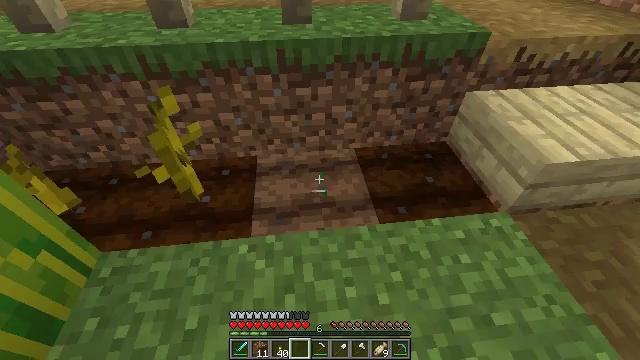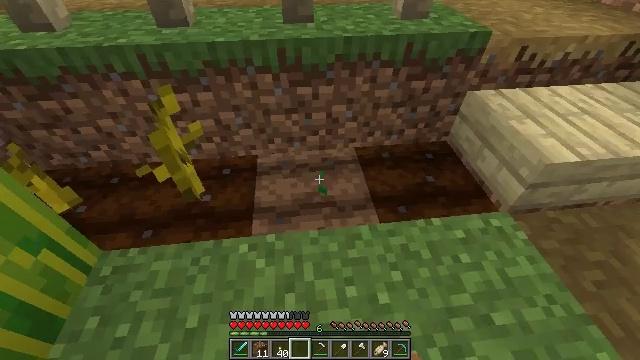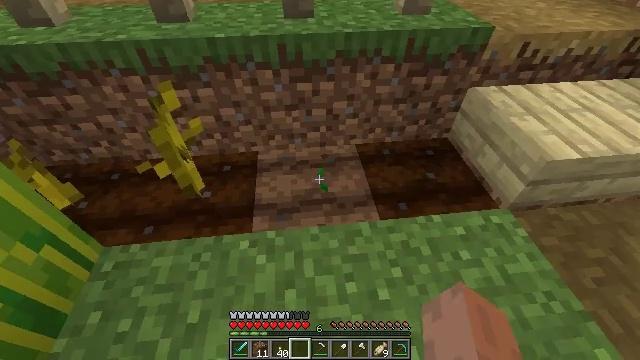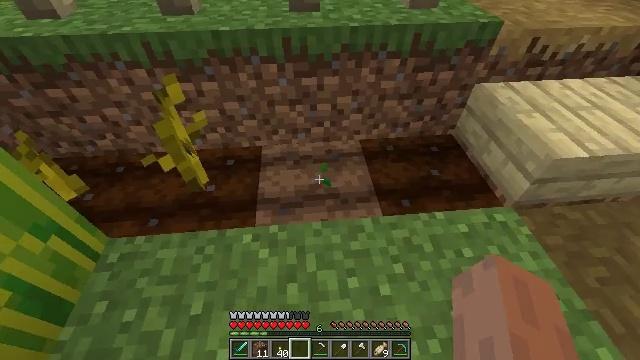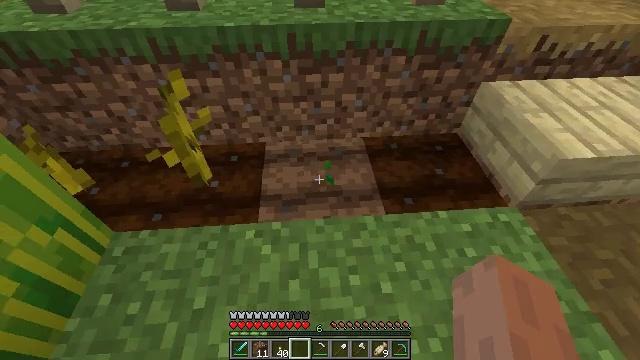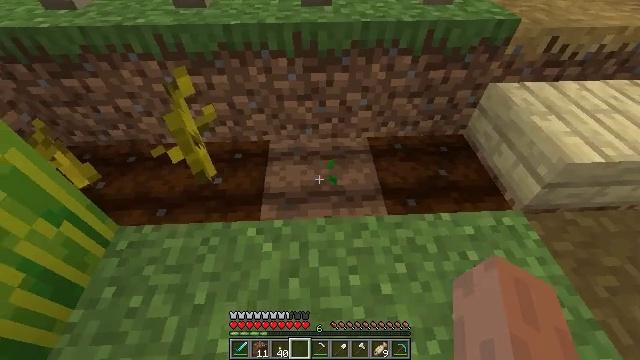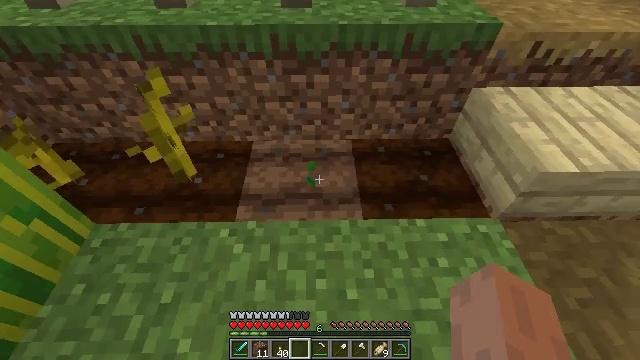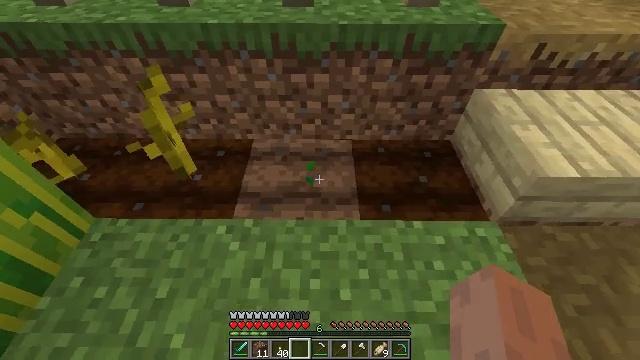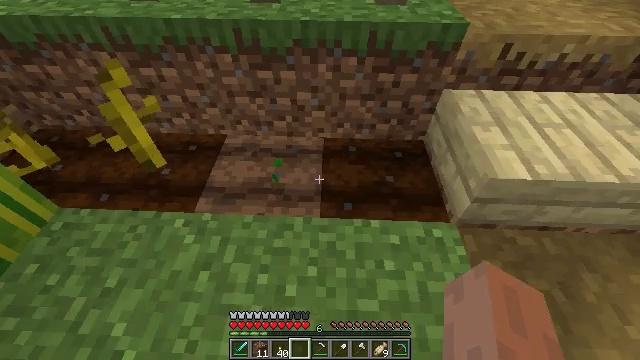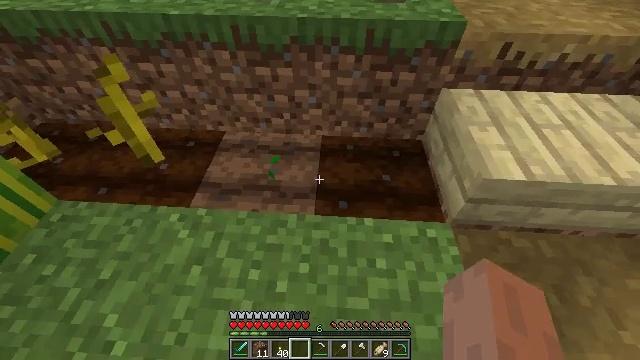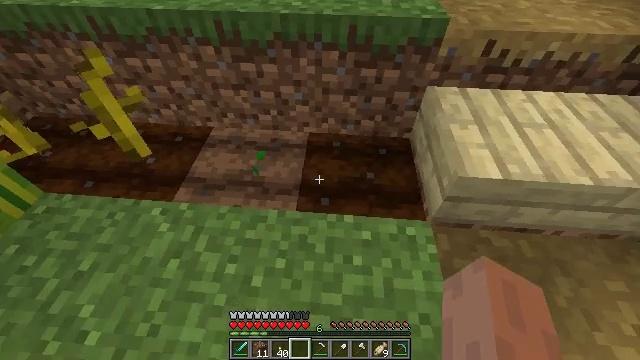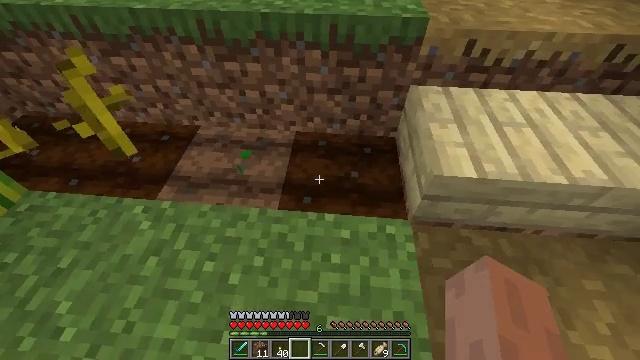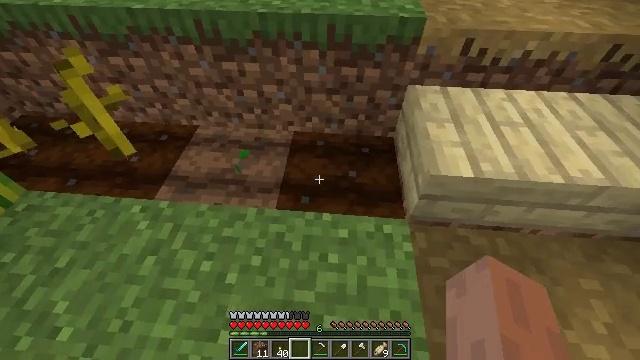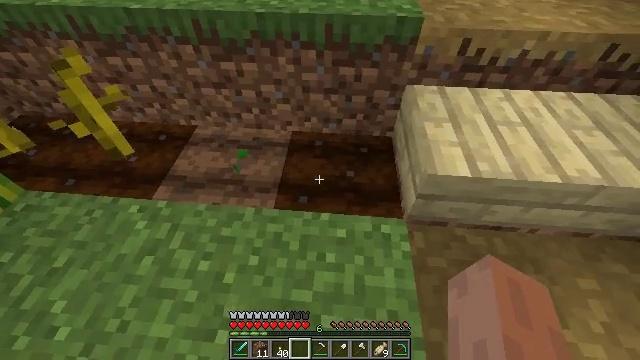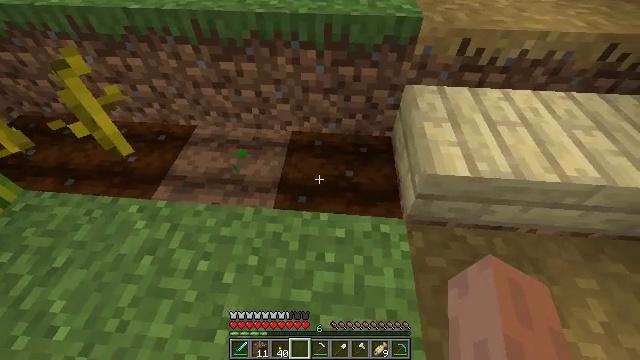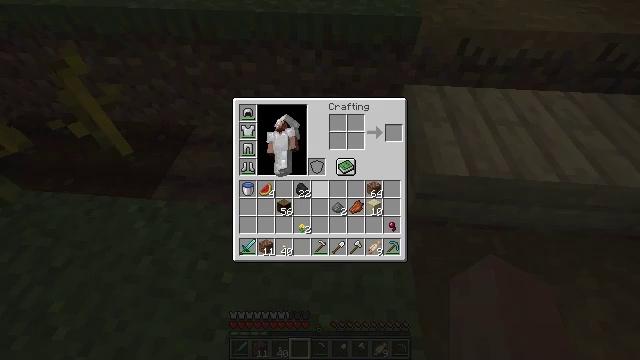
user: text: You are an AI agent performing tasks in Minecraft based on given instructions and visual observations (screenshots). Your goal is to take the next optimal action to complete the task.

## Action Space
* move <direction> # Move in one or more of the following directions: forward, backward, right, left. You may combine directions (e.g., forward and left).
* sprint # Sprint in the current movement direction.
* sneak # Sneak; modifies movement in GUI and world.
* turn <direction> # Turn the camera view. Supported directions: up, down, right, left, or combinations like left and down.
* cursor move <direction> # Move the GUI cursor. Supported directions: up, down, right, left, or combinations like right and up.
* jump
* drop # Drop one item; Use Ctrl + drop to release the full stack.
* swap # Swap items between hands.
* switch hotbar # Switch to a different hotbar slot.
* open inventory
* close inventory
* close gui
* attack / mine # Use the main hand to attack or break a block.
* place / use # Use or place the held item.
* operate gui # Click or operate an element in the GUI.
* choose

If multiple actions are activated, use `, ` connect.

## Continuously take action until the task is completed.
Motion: motion action
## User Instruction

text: Open the crafting table to craft melon seeds.
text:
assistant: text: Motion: no_op
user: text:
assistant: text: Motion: no_op
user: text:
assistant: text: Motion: turn left and down
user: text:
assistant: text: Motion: turn left
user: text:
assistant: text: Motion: move right, turn left
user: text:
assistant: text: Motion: move right, turn left
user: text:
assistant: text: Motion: move right, turn left
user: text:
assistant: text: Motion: move right, turn left
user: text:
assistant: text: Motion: move right, turn left
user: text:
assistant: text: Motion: turn left
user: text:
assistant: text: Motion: no_op
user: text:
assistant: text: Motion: no_op
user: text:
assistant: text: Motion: no_op
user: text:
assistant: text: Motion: no_op
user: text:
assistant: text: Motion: open inventory
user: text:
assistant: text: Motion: open inventory
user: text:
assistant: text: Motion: open inventory
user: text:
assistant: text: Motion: open inventory
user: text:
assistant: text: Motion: no_op
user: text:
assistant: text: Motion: cursor move left
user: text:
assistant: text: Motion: cursor move left and up
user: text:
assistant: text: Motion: cursor move left
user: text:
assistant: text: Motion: no_op
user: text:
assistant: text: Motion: no_op
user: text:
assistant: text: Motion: no_op
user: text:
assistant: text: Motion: cursor move down
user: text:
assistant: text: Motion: cursor move down
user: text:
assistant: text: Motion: no_op
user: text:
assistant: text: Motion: no_op
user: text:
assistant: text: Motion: no_op